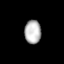
Tissue: lung
Cell type: Epithelial cells
Senescence score: 0.2429
Nuclear area (px): 387
Mean DAPI intensity: 179.718